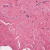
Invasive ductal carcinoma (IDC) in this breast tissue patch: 0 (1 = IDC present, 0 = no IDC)